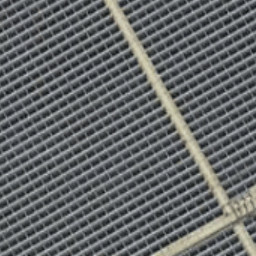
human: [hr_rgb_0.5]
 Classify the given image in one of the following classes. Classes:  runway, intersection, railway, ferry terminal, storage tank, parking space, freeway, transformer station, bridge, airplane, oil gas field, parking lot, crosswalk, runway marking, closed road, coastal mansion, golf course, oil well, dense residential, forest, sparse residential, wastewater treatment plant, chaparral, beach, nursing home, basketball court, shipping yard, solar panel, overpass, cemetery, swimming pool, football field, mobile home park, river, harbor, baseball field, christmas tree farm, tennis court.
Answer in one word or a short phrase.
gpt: solar panel